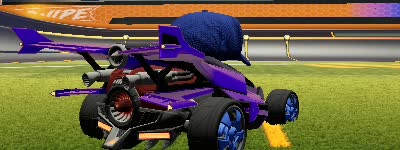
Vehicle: aftershock